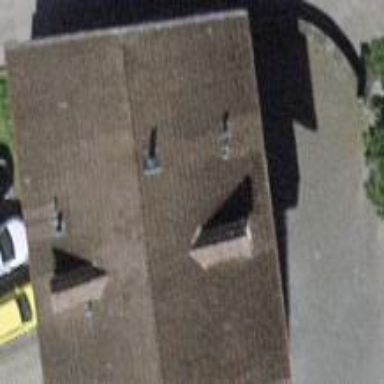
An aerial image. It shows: Apartments building with gabled roof oriented along the building.